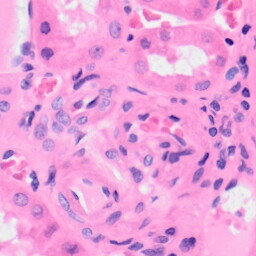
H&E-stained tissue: Kidney